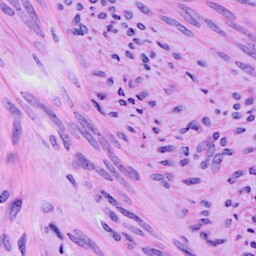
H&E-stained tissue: Cervix